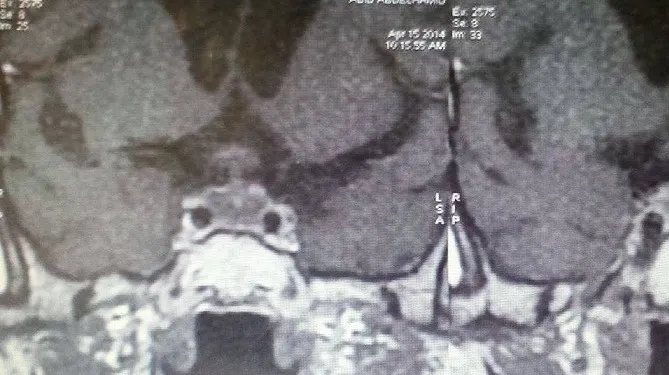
Magnetic resonance imaging: an inhomogeneous pituitary hypertrophy with convexity of the sellar diaphragm.
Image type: radiology (mri)